Brain MRI, t1w sequence, axial 2D slice.
Patient: age 23, sex F, weight 90 kg, height 1.9 m
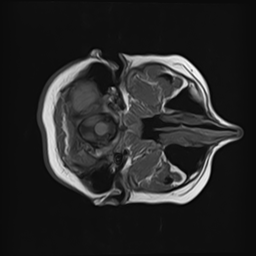